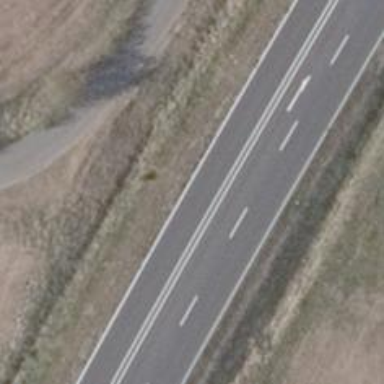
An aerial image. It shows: Trunk highway designated as motorroad.